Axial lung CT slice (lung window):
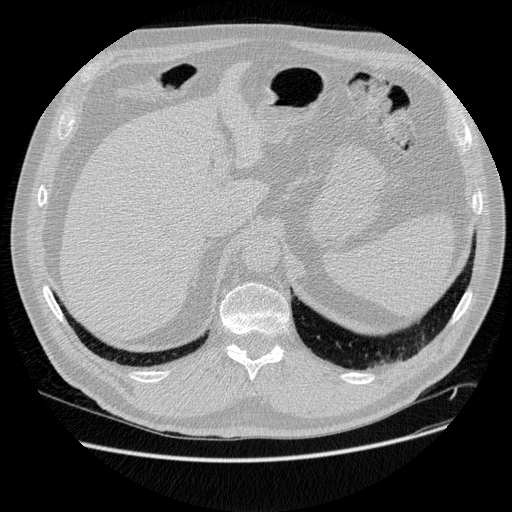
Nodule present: no